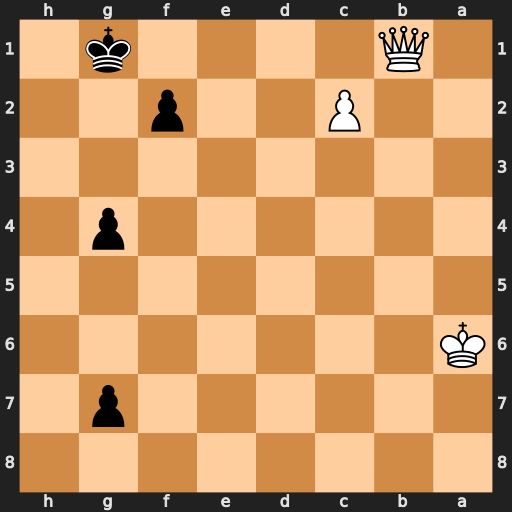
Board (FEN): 8/6p1/K7/8/6p1/8/2P2p2/1Q4k1
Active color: b
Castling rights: -
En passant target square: -
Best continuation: f1=Q+ Qxf1+ Kxf1 c4 g3 c5 g2 c6 g1=Q